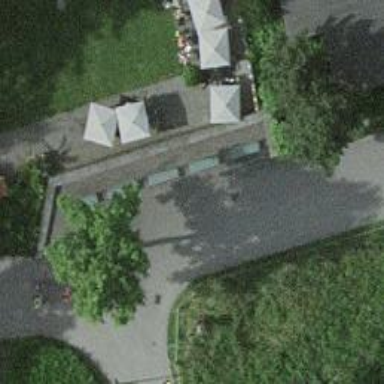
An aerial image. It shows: Bench for seating.